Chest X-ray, PA view. Patient: 26 years old, sex F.
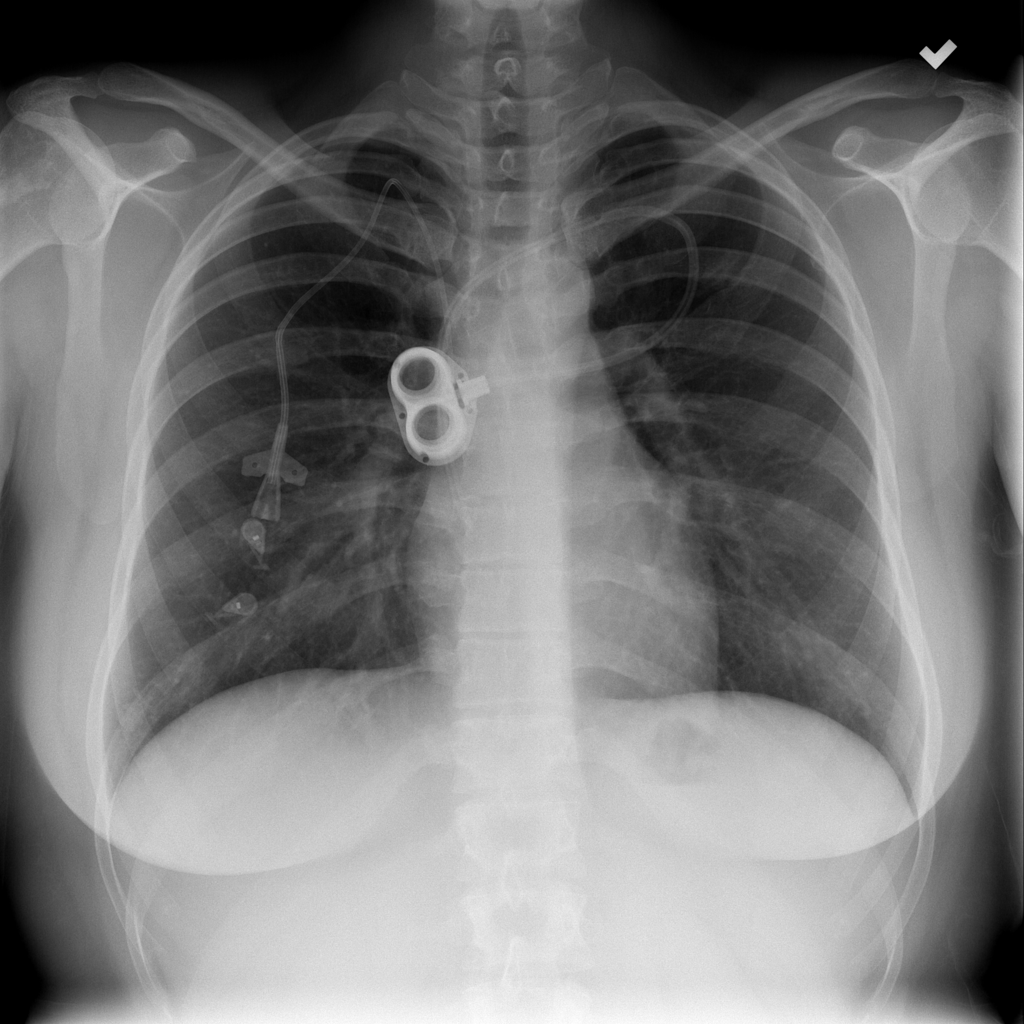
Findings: No Finding